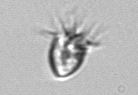
Label: Ciliophora